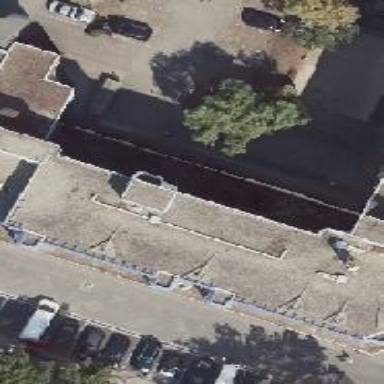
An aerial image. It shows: Close-up view of roof of building.